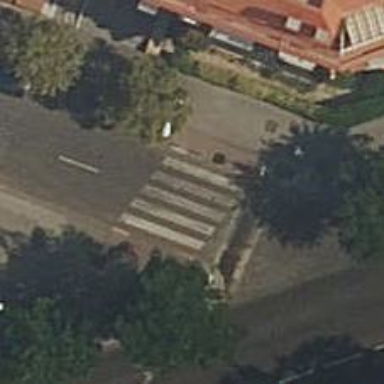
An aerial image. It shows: Uncontrolled crossing on the road.